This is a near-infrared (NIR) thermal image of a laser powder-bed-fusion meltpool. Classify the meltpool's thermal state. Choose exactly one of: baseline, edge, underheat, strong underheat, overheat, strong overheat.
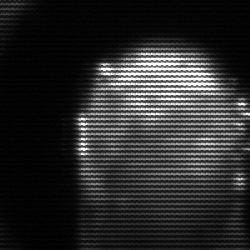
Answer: baseline